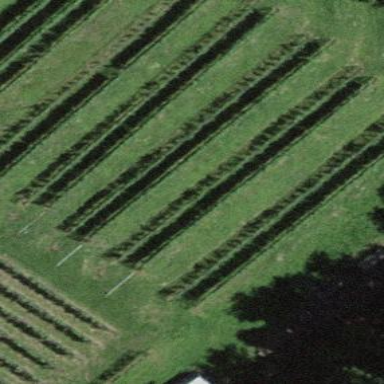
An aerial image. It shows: Vineyard where grapes are grown.